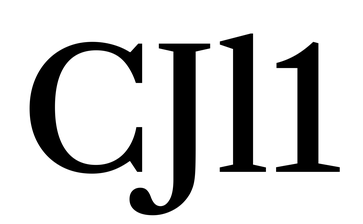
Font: LibreCaslonText_Medium